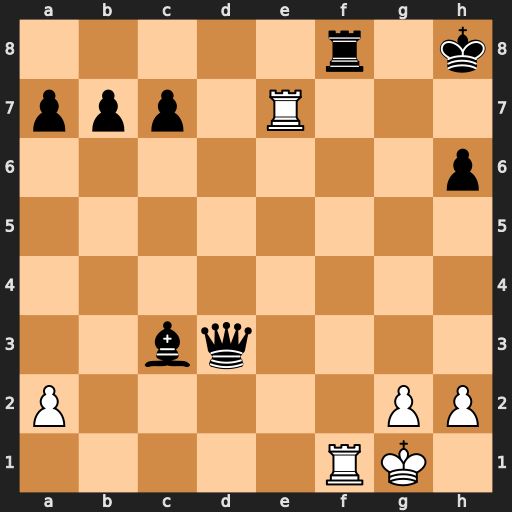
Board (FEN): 5r1k/ppp1R3/7p/8/8/2bq4/P5PP/5RK1
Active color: w
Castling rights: -
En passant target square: -
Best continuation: Rxf8#